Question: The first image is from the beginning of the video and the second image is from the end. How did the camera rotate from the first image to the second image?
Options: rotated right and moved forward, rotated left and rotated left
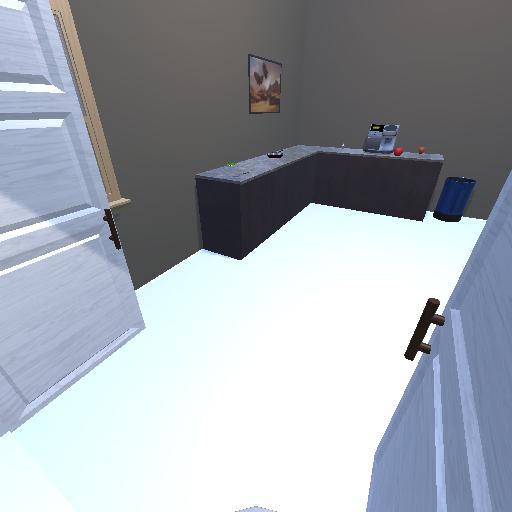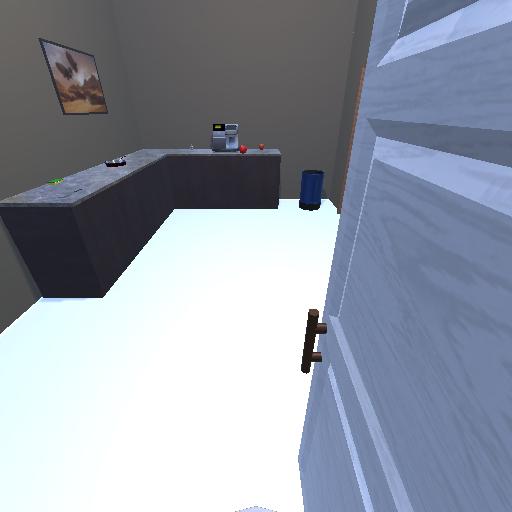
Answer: rotated right and moved forward